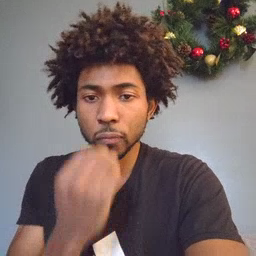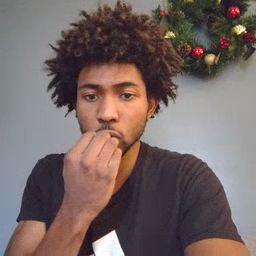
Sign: food